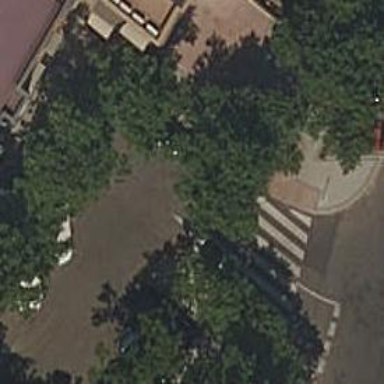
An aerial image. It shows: Zebra crossing on the road.